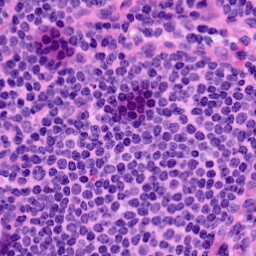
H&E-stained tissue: LymphNode